Interaction volume radius: 5 \u00c5
Interaction volume height: 10 \u00c5
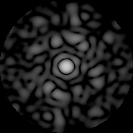
Disorder parameter: 0.8903